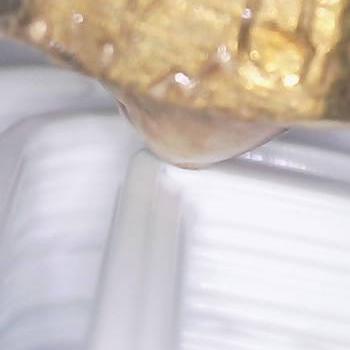
Flow rate: 133%